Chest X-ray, AP view. Patient: 80 years old, sex F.
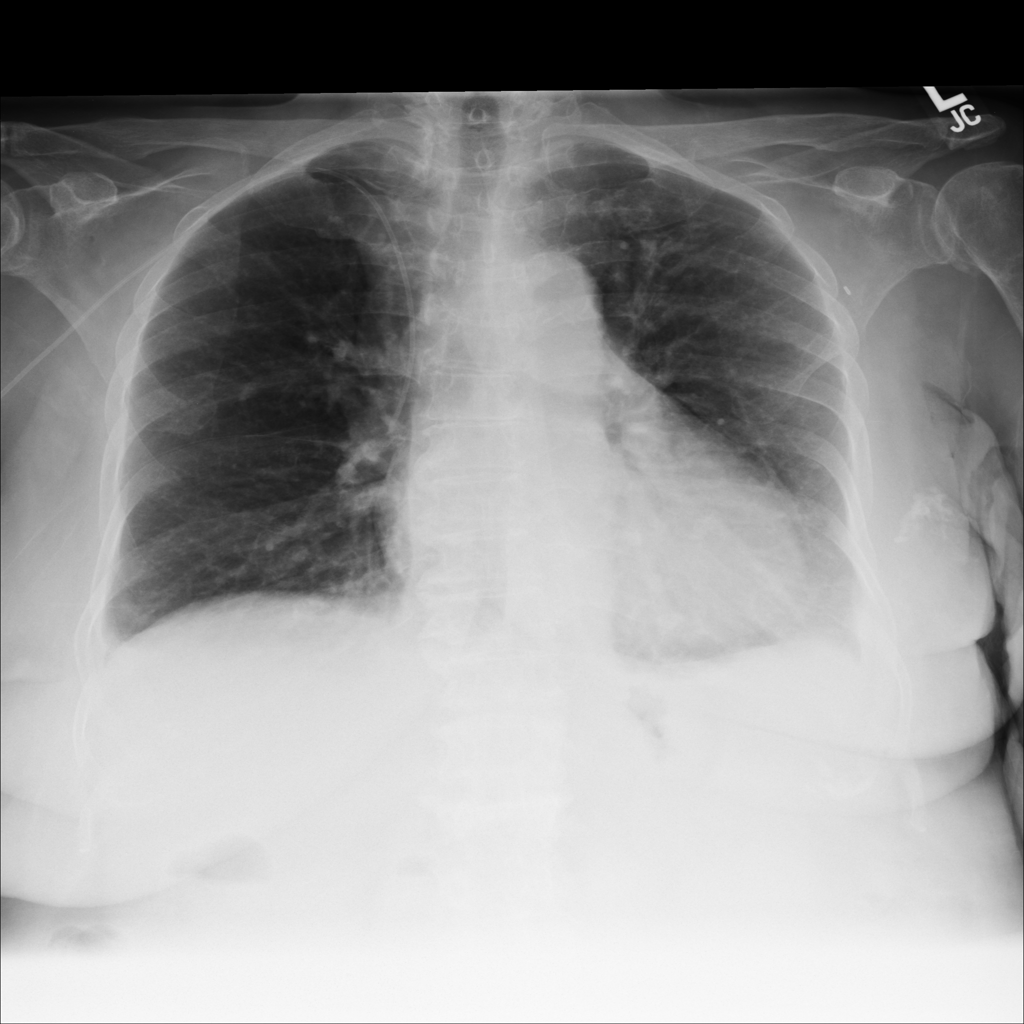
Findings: No Finding